Question: I'm trying to decode and play WAV files in perl for further operations, I have found some references about format, and some interesting q+a
<URL>
<URL>
<URL>
I found out the "Cannonical WAVE file format"
But at the end I'm testing 2 different WAV files that doesn't follow the "standard". Mplayer has no problems at all at reading data, and I figured out a workaround on my perl code:
'''
sysread WAV, $riff, 12;
sysread WAV, $fmt, 24;
do{
sysread WAV, $wtf, 2;
}while( unpack("A4",$wtf) ne "da" );
sysread WAV, $wtf, 2;
#94
sysread WAV, $data, 4;
'''
Still it troubles me how it really works, and what is that variable data is between the field "bits per sample" and the "data" field.
Thank you guys!
(I'm getting addicted to this forums)
# test2.wav
'''
v--------- riff --------------v---------
<PHONE> 4646 685e <PHONE> 4556 6d66 2074
-------------- fmt --------------------
<PHONE> 0000 fffe 0006 bb80 0000 ca00 0008
---------v-----------------------------
<PHONE> 000c <PHONE> 0010 060f <PHONE> 0000
---------------------------------------
<PHONE> <PHONE> aa00 3800 719b 494c 5453
---------------------------------------
<PHONE> 001a 0000 4e49 4f46 5349 5446 000e 0000
----------------------------------v----
<PHONE> 614c 6676 3535 312e 2e39 3031 <PHONE>
----v---------v
<PHONE> 6800 <PHONE> <PHONE> <PHONE>
<PHONE> <PHONE> <PHONE> <PHONE> 0000
'''
# test.wav
'''
v--------- riff --------------v---------
<PHONE> 4646 7048 095b 4157 4556 6d66 2074
-------------- fmt --------------------
<PHONE> <PHONE> 0002 ac44 0000 b110 0002
---------v-----------------------------
<PHONE> <PHONE> 494c 5453 001a 0000 4e49
---------------------------------------
<PHONE> 4f46 5349 5446 000e 0000 614c 6676 3535
-------------------v---------v---------v
<PHONE> 312e 2e39 3031 <PHONE> 6174 7000 095b
<PHONE> <PHONE> <PHONE> <PHONE> 0000
'''
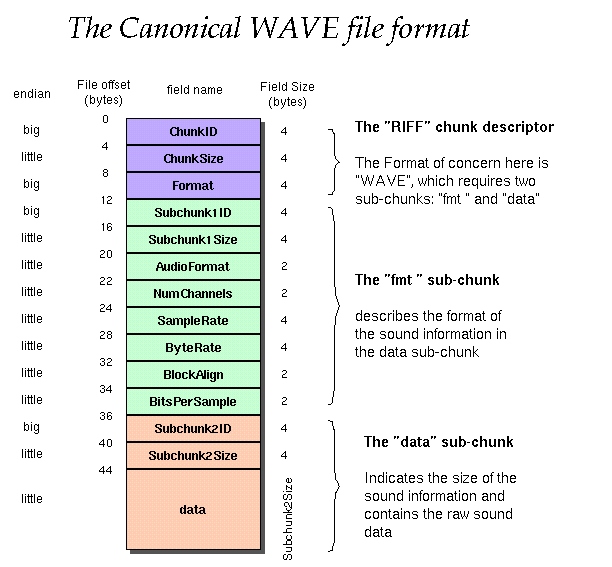
Answer: The 'AudioFormat' field in test2.wav is '0xfffe' which indicates that is the header is 'WAVEFORMATEXTENSIBLE'. When this happens then you need to interpret the rest of the header differently.
'''
AudioFormat : 2
NumChannels : 2
SampleRate : 4
ByteRate : 4
BlockAlign : 2
BitsPerSample : 2
cbSize : 2 - size of the rest of the chunk
ChannelMask : 4
SubFormat : 16 - GUID
'''
For more information look at some docs on <URL>